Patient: sex F, age 58
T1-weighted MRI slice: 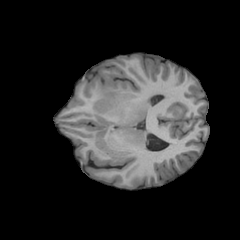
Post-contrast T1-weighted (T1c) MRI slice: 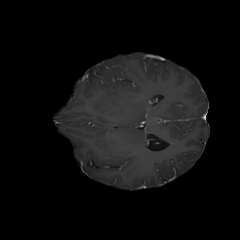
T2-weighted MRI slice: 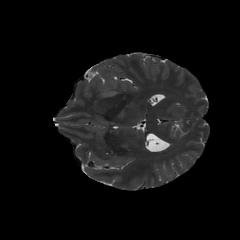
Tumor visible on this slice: yes
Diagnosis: Glioblastoma, IDH-wildtype
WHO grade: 4